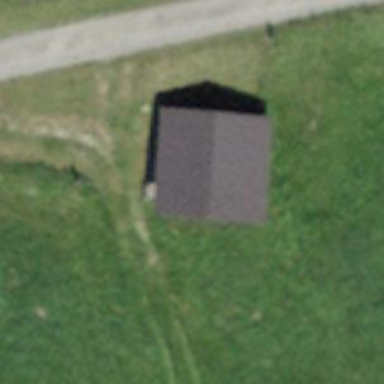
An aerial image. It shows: Farm auxiliary building.